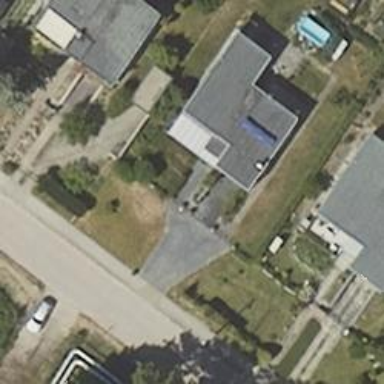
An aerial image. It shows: Simple and straightforward house.